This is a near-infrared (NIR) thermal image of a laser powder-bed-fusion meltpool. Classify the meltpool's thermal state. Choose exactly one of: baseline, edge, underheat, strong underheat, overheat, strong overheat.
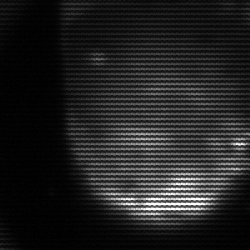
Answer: edge